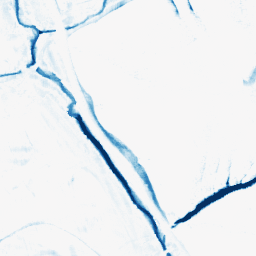
Category: morphological
Decomposition family: morphological_square
Decomposition parameters: operation: closing
size: 10
Upsampling method: quartic
Upsampling parameters: scale: 4
Upsampling scale: 4